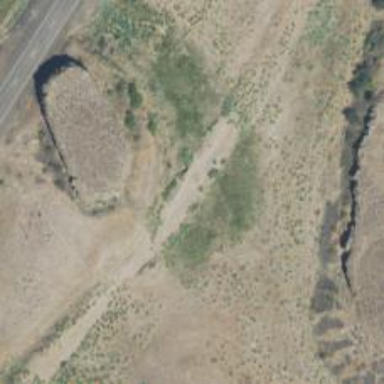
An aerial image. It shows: Abandoned road.